Question: I'm trying to center the rows in a 'table' element on a page, and they won't center--and I've discovered that for some reason the 'tbody' (and so, the 'table') width are expanding to the entire width of the page, so 'margin: 0, auto;' will not then center the table.
Instead, the contents of the '<tr>'s end up all pushed to the left, no matter what I do. The only way I've been able to get the table centered is do something like set the table to 'width: 10px' (obviously smaller than it actually is), but then it also squishes all of its descendants and removes my control over their width, which is not desirable.
How can I get this table centered? Happy to provide more detail as is necessary if the code isn't enough.
PHP/HTML:
'''
<table id="items" class="inventory-table center" border="0" cellpadding="0" cellspacing="0" width="100%">
<?php for($i=0; $i<3; $i++) { ?>
<tr id="inventory-row-<?php echo $i ?>" class="inventory-row">
<td class="inventory-image">
<img src="<my image>" />
</td>
<td class="inventory-name">
Classic frame
</td>
<td class="inventory-price">
$<span class="price">139</span>
</td>
<td class="purchase-number-td">
<span class="purchase-number"></span>
</td>
<td>
<div data-inventoryrownumber="<?php echo $i; ?>" class="arrow-up top-arrow purchase-arrow"></div>
<div data-inventoryrownumber="<?php echo $i; ?>" class="arrow-down bottom-arrow purchase-arrow"></div>
</td>
</tr>
<?php } ?>
</table>
'''
SASS:
'''
/* inventory table css */
$triangle-size: 30px;
.inventory-table {
border-spacing: 10px;
margin: 0 auto;
}
.inventory-row {
display: inline-block;
td {
text-align: center;
}
}
.inventory-image img {
width: 200px;
height: auto;
}
td.purchase-number-td {
min-width: 30px;
}
.arrow-up {
width: 0;
height: 0;
border-left: $triangle-size solid transparent;
border-right: $triangle-size solid transparent;
border-bottom: $triangle-size solid black;
}
.arrow-down {
width: 0;
height: 0;
border-left: $triangle-size solid transparent;
border-right: $triangle-size solid transparent;
border-top: $triangle-size solid black;
}
.top-arrow {
margin-bottom: 30px;
}
.bottom-arrow {
margin-top: 30px;
}
'''
Screenshot from Chrome dev tools:

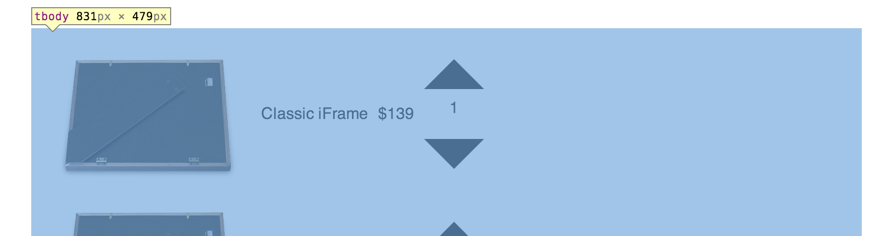
Answer: Well, what about adding a table_conteiner which you do can center?
I've added a div called table_container, and I've centred it using 'margin: 0 auto;'. As the table is inside, is centred in your markup. I've also removed 'inline-block' from the tr, as it made not possible to the td expand to fill all the row. Note that I modified the values of the PHP and SASS from the file to make it pure HTML and CSS, as it's easier to everybody to test a pure markup problem.
'''
/* inventory table css */
.inventory-table {
border-spacing: 10px;
margin: 0 auto;
}
.inventory-row {
/*display: inline-block;*/
}
.inventory-row td {
text-align: center;
}
.inventory-image img {
width: 200px;
height: auto;
}
td.purchase-number-td {
min-width: 30px;
}
.arrow-up {
width: 0;
height: 0;
border-left: 30px solid transparent;
border-right: 30px solid transparent;
border-bottom: 30px solid black;
}
.arrow-down {
width: 0;
height: 0;
border-left: 30px solid transparent;
border-right: 30px solid transparent;
border-top: 30px solid black;
}
.top-arrow {
margin-bottom: 30px;
}
.bottom-arrow {
margin-top: 30px;
}
.table_container {
width: 500px;
}
.table_container {
margin: 0 auto;
border: 1px solid black;
width: 700px
}
</style>
<div class="table_container">
<table id="items" class="inventory-table center" border="0" cellpadding="0" cellspacing="0" width="100%">
<tr id="inventory-row-1" class="inventory-row">
<td class="inventory-image">
<img src="<my image>" />
</td>
<td class="inventory-name">
Classic frame
</td>
<td class="inventory-price">
$<span class="price">139</span>
</td>
<td class="purchase-number-td">
<span class="purchase-number"></span>
</td>
<td>
<div data-inventoryrownumber="1" class="arrow-up top-arrow purchase-arrow"></div>
<div data-inventoryrownumber="1" class="arrow-down bottom-arrow purchase-arrow"></div>
</td>
</tr>
<tr id="inventory-row-1" class="inventory-row">
<td class="inventory-image">
<img src="<my image>" />
</td>
<td class="inventory-name">
Classic frame
</td>
<td class="inventory-price">
$<span class="price">139</span>
</td>
<td class="purchase-number-td">
<span class="purchase-number"></span>
</td>
<td>
<div data-inventoryrownumber="1" class="arrow-up top-arrow purchase-arrow"></div>
<div data-inventoryrownumber="1" class="arrow-down bottom-arrow purchase-arrow"></div>
</td>
</tr>
<tr id="inventory-row-1" class="inventory-row">
<td class="inventory-image">
<img src="<my image>" />
</td>
<td class="inventory-name">
Classic frame
</td>
<td class="inventory-price">
$<span class="price">139</span>
</td>
<td class="purchase-number-td">
<span class="purchase-number"></span>
</td>
<td>
<div data-inventoryrownumber="1" class="arrow-up top-arrow purchase-arrow"></div>
<div data-inventoryrownumber="1" class="arrow-down bottom-arrow purchase-arrow"></div>
</td>
</tr>
</table>
</div>
'''